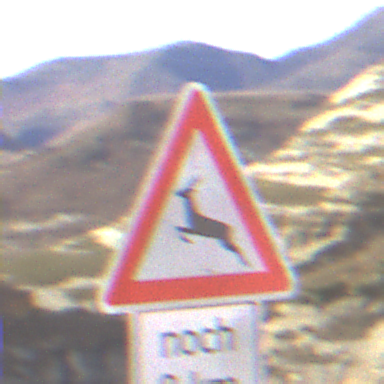
Verkehrszeichen: WildwechselRechts
Zusatzzeichen unten: LaengeEinerStrecke4
Umgebung: Outdoor, Nature
Tageszeit: MorningAfternoon
Wetter: PartlyCloudy
Licht: Natural
Jahreszeit: NotSpecified
Kontrast: HighContrast